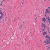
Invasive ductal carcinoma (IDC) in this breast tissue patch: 0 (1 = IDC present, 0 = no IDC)